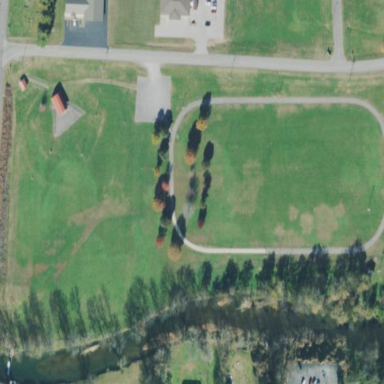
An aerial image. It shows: Park.